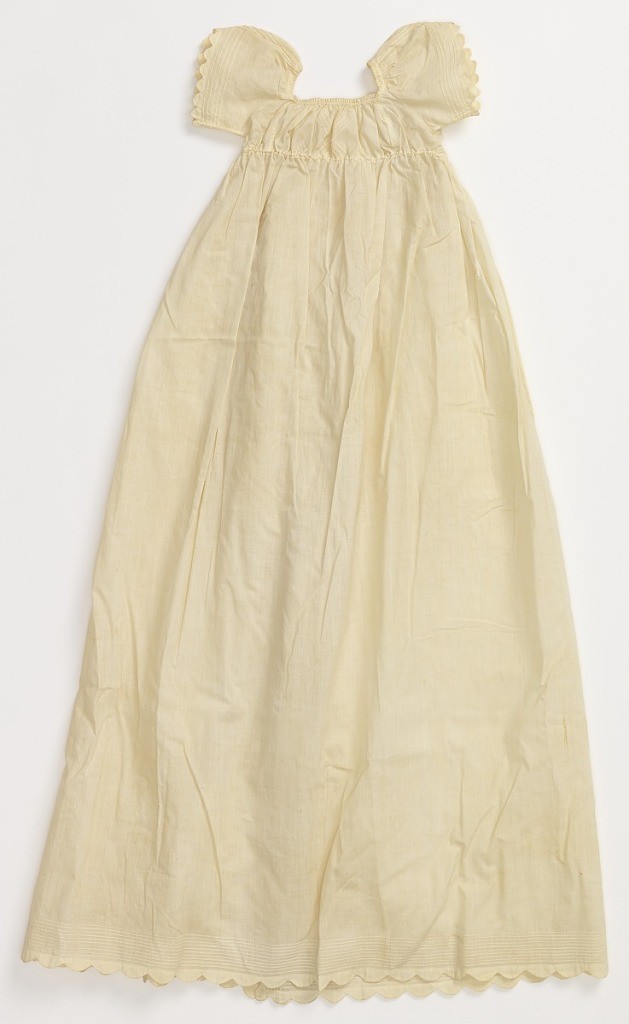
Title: Christening gown
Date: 19th century
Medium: cotton Technique: embroidered on plain weave
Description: Short bodice with wide low neck; puff sleeves; long skirt; opening from neck to skirt bottom; ornamented with fine tucks arranged as crossing diagonals on bodice and sleeves and as horizontal and vertical lines on skirt which is edged, as are the sleeves, with scallops (embroidered).